Aerial crown-view tile of a tropical tree (Barro Colorado Island, Panama), acquired 20250715:
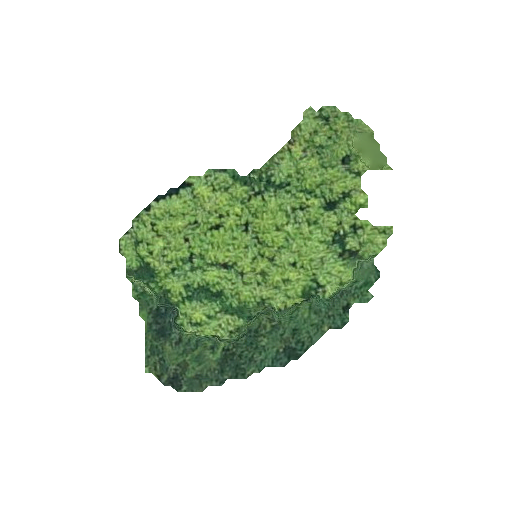
Species: Spondias mombin
GBIF accepted scientific name: Spondias mombin
Crown area: 72.393 m²